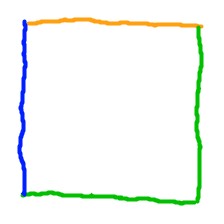
Shape: square